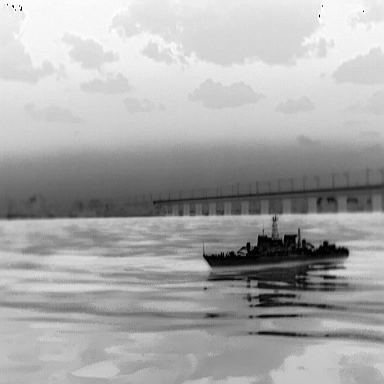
There is a warship in the infrared image.